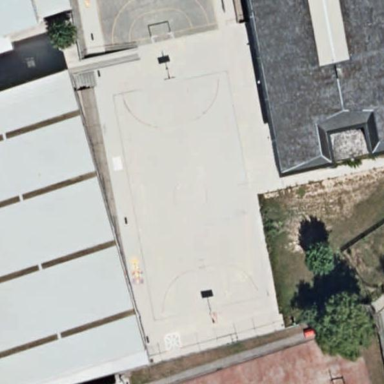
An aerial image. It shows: Basketball court on pitch.